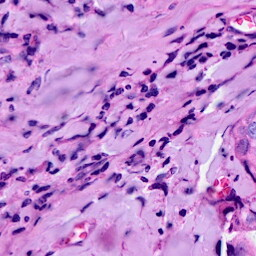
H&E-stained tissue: Breast